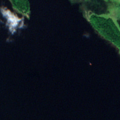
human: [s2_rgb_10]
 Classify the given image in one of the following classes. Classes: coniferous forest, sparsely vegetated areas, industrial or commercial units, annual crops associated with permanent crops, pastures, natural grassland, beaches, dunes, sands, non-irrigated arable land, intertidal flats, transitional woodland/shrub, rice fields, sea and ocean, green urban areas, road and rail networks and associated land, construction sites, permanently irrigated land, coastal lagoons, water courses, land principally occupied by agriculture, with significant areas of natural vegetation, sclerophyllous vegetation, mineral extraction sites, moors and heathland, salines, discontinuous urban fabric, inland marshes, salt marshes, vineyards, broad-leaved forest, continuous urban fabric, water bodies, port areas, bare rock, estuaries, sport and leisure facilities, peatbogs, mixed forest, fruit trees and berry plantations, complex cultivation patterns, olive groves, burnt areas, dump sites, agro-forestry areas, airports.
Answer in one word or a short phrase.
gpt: mixed forest, inland marshes, water bodies